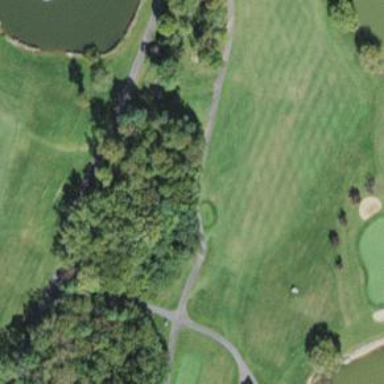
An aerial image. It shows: Asphalt service road that appears to be golf cart path.